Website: home-depot
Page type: customer-info-address
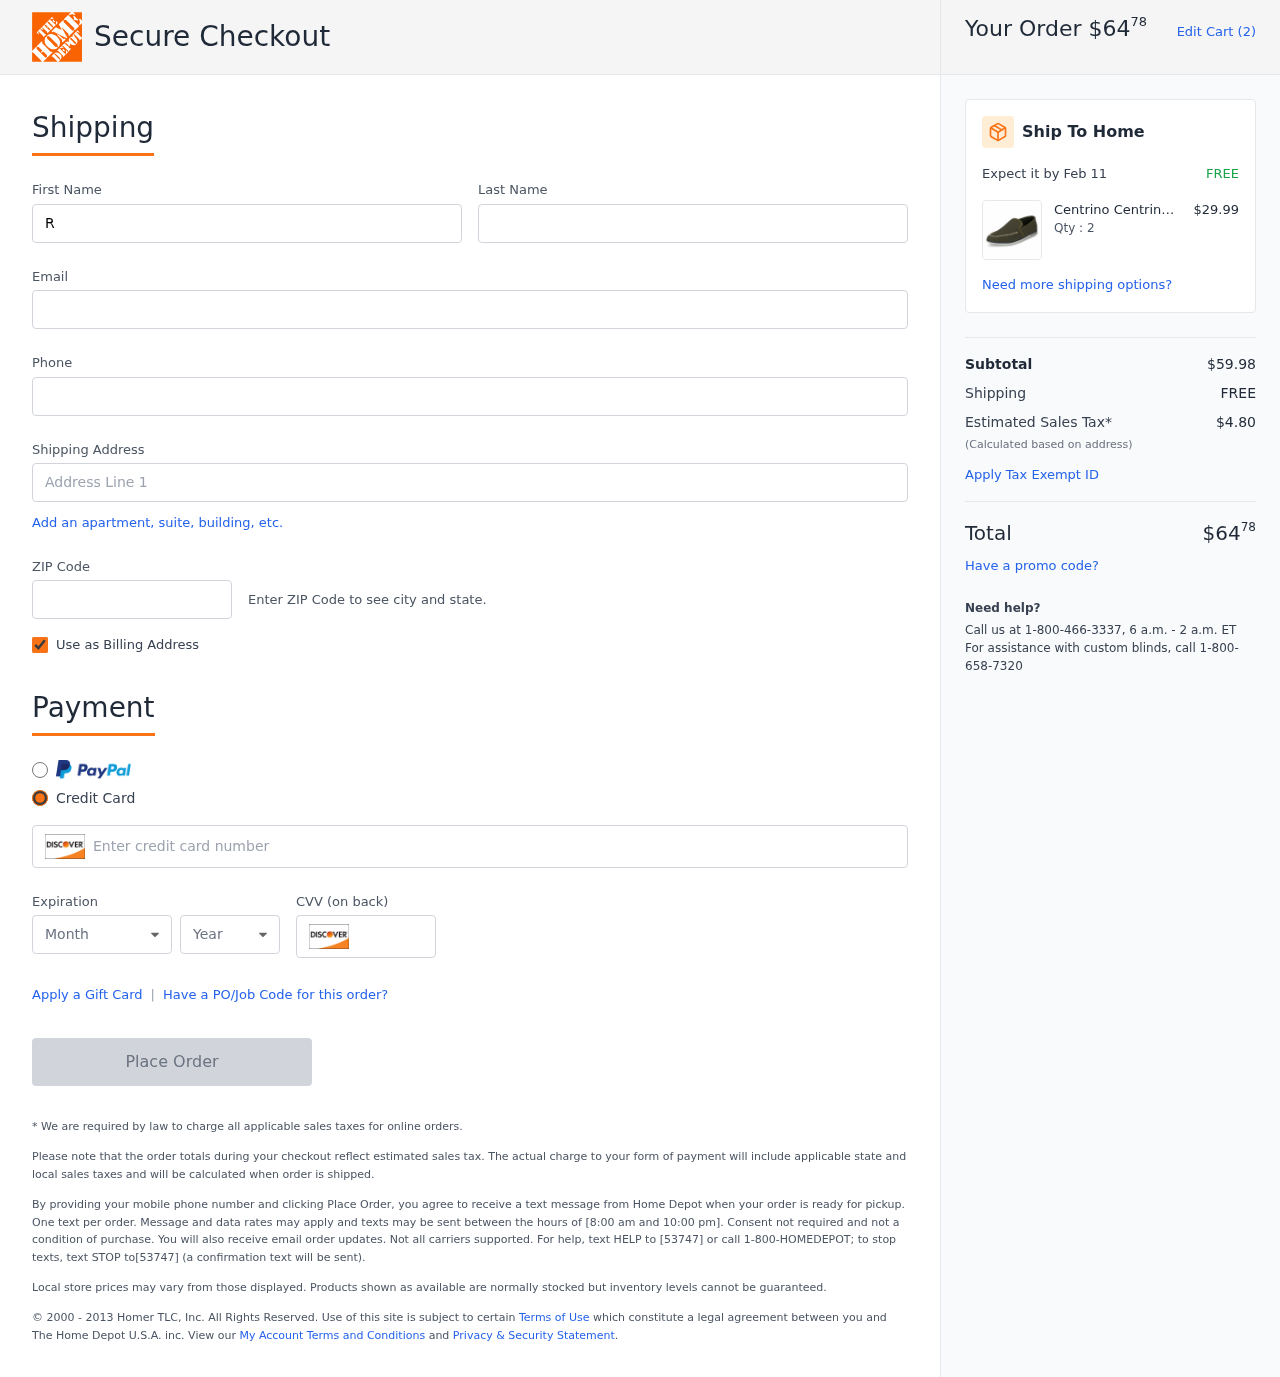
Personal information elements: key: PII_CARD_CVV
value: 979
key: PII_CARD_EXPIRY_MONTH
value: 04
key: PII_CARD_EXPIRY_YEAR
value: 28
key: PII_CARD_NUMBER
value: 6545 2364 4995 5854
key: PII_EMAIL
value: roger_morris@hotmail.com
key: PII_FIRSTNAME
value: Roger
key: PII_LASTNAME
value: Morris
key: PII_PHONE
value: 8556310638
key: PII_POSTCODE
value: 93784
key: PII_STREET
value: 491 Donald Drives Suite 241
Product elements: key: PRODUCT1_BRAND
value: Centrino
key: PRODUCT1_NAME
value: Centrino Men's S5698 Olive Loafers-8 UK (42 EU) (9 US) (S5698-1)
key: PRODUCT1_PRICE
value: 29.99
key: PRODUCT1_QUANTITY
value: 2
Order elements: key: ORDER_TOTAL
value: $6478
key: ORDER_NUM_ITEMS
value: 2
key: ORDER_DELIVERY_DATE
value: Feb 11
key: ORDER_SUBTOTAL
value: $59.98
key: ORDER_SHIPPING_COST
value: FREE
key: ORDER_TAX
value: $4.80